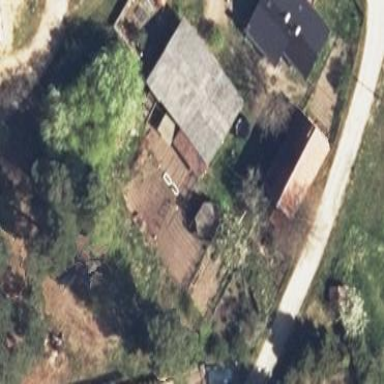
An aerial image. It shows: Barn.